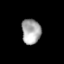
Tissue: lung
Cell type: Endothelial cells
Senescence score: 0.5404
Nuclear area (px): 475
Mean DAPI intensity: 165.558